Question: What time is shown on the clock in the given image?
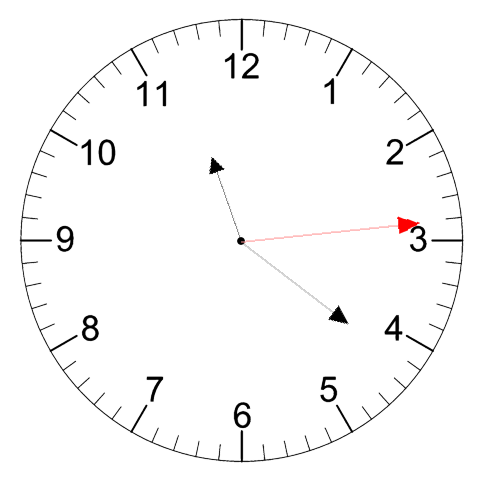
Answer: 11:21:14